Question:
My 'mainTable' has column primaryCode. These codes are incorrect and need to be updated based on the 'updateCodes' table. The incorrect codes are in the column 'primaryCode' on 'mainTable' and 'primaryCode' on the updateCodes table. The descrip column is the correct version. Since I'm not sure how 'rollback' works, below is my query for fixing the problem; I think it's right, but not sure.
edit: There are many more codes in my mainTable than these. These are just the ones that need to be updated. I don't know if that will affect the query or not.
'''
update mainTable
set mainTable.primaryCode=update.descrip
from mainTable
inner join updateCodes on mainTable.primaryCode=updateCodes.descrip
'''
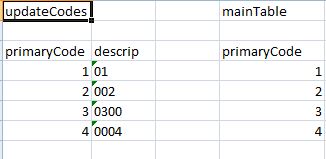
Answer: How about something like this:
'''
UPDATE MainTable SET MainTable.primaryCode = UpdateCodes.descrip
FROM MainTable
INNER JOIN UpdateCodes
ON MainTable.primaryCode = UpdateCodes.primaryCode
'''
Joining on the values that are "wrong" to get the correct ones for the update...